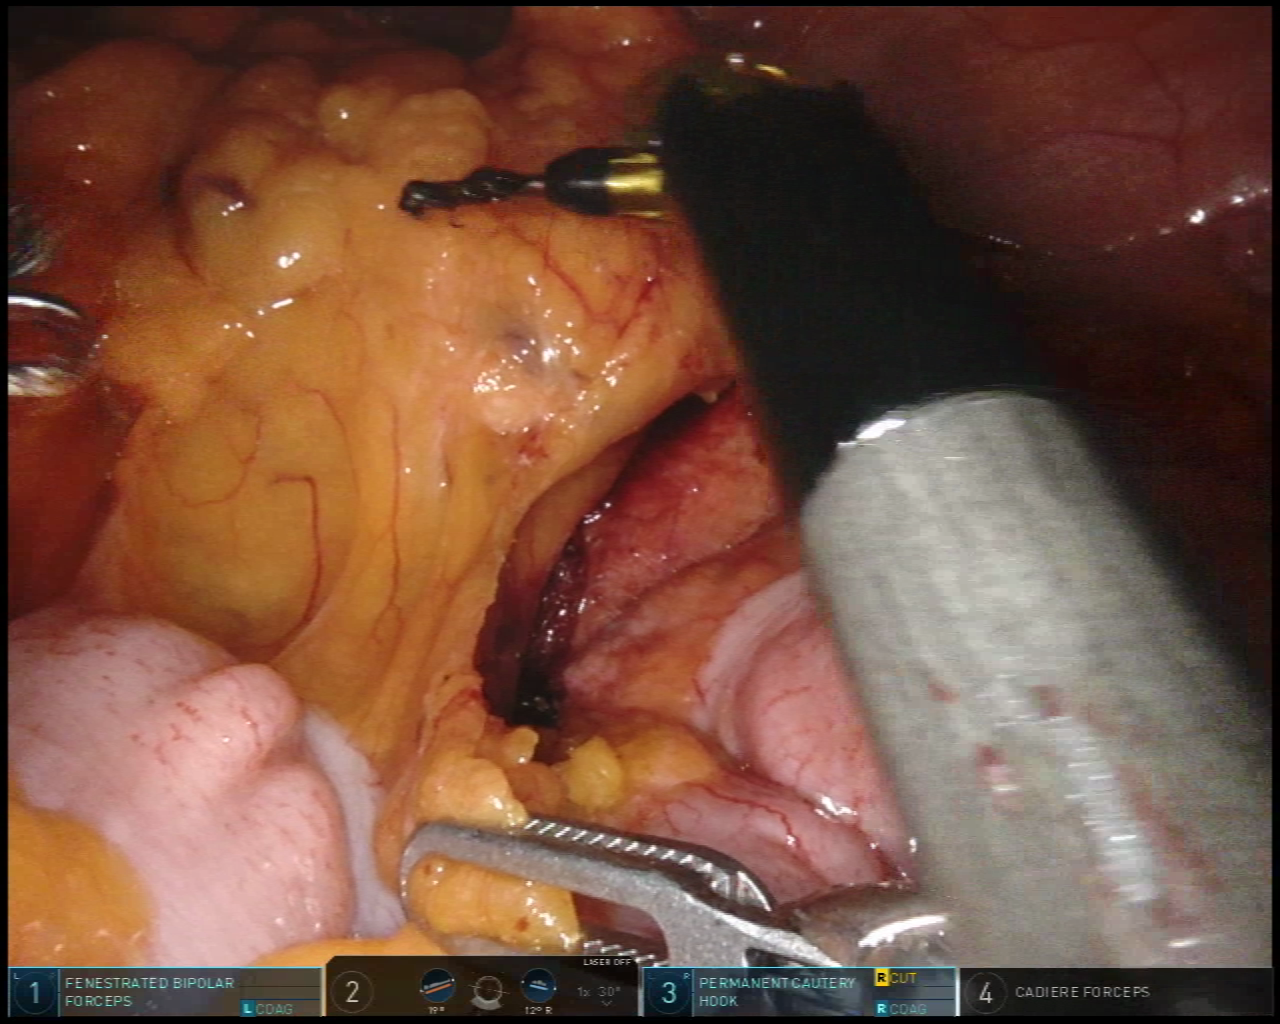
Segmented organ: colon
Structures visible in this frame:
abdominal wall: yes
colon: yes
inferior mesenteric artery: no
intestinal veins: no
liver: no
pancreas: no
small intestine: no
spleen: no
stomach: no
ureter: no
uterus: no
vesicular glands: no